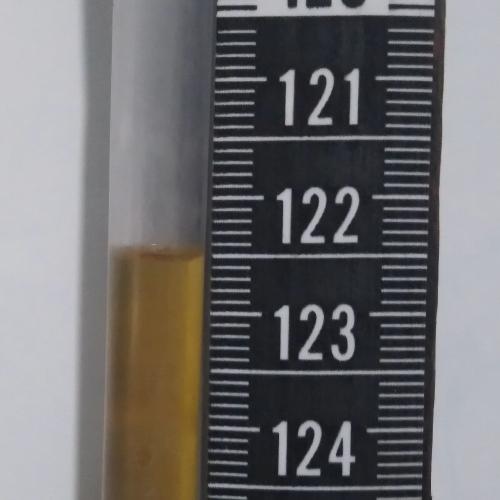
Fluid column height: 122.5 cm